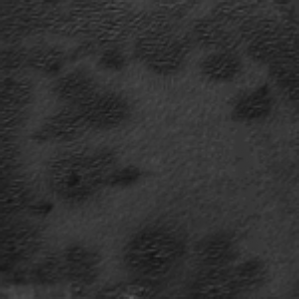
Label: frost